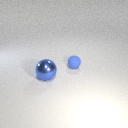
small blue rubber sphere to the right of large blue metal sphere